Question: In MS Access 2010, I am building an update query (using the Query Designer).
I would like to pass the name of the column to update as a variable, at run time.
I have tried writing the SQL and running the query in VBA. This seemed like the easiest way... however the SQL to complete the update becomes quite messy. I would prefer to do this in the query builder GUI .
Is it possible?
I have so far tried entering field names into the query builder:
'''
expr1:[field_name]
'''
Although Access prompts me for "Field_name" This results in "Cannot update 'field_name'; field not updateable.
Also, I tried this method:
'''
Expr1: "'" & [field_name] & "'"
'''
which results in "'" & [field_name] & "'" is not a valid name; check for punctuation.. etc
Below is a screen capture the query I am trying to build.

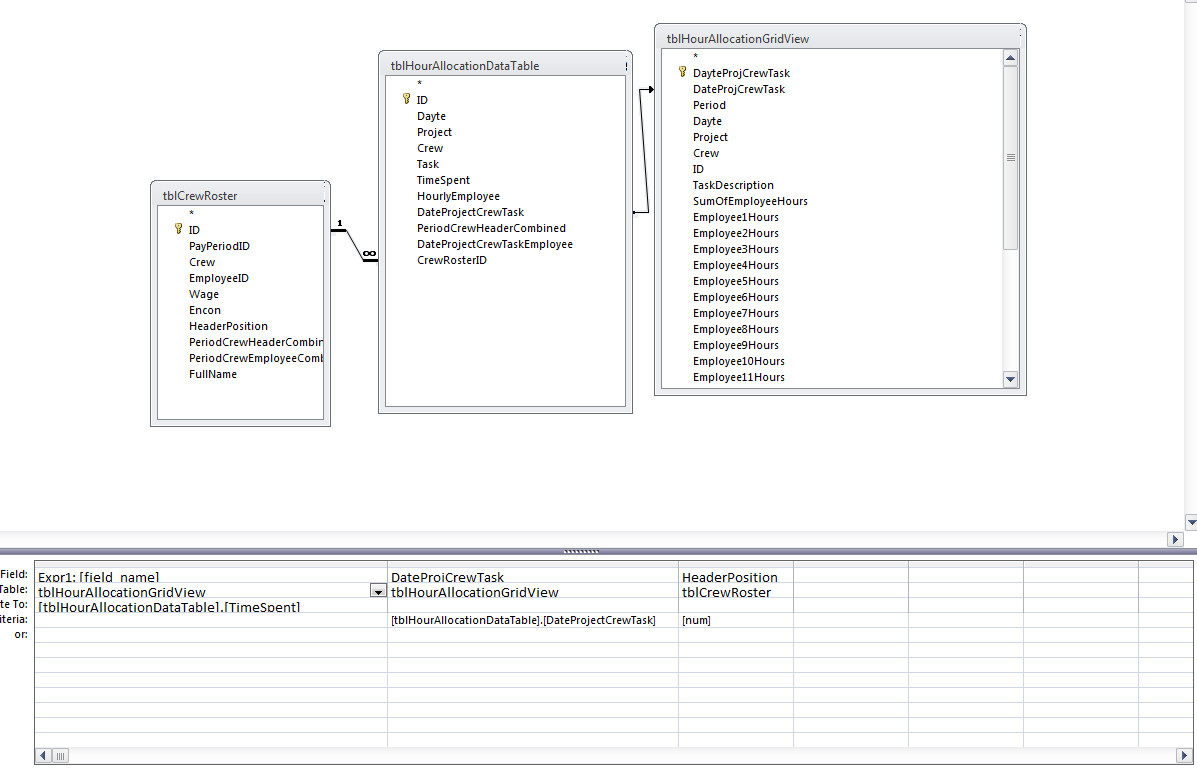
Answer: Access' db engine will not allow you to use a parameter as the name of the target field for your 'UPDATE' statement.
If you try a user-defined function instead of a parameter to provide the field name, the result will be the same ... no joy.
It seems the db engine will not resolve object names when it executes a SQL statement. That limitation applies not just to field names, but table names as well. IOW, the following query will fail with an error message that it "".
'''
SELECT *
FROM [give me a table name];
'''
While that isn't exactly the same as your situation, I suspect the reason may be. The db engine is too limited about resolving object names when it plans/executes queries.